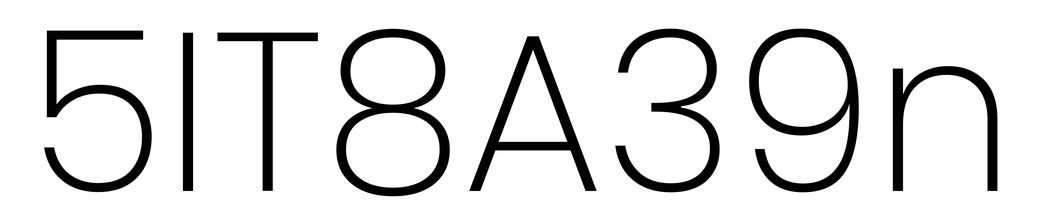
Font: Poppins-ExtraLight